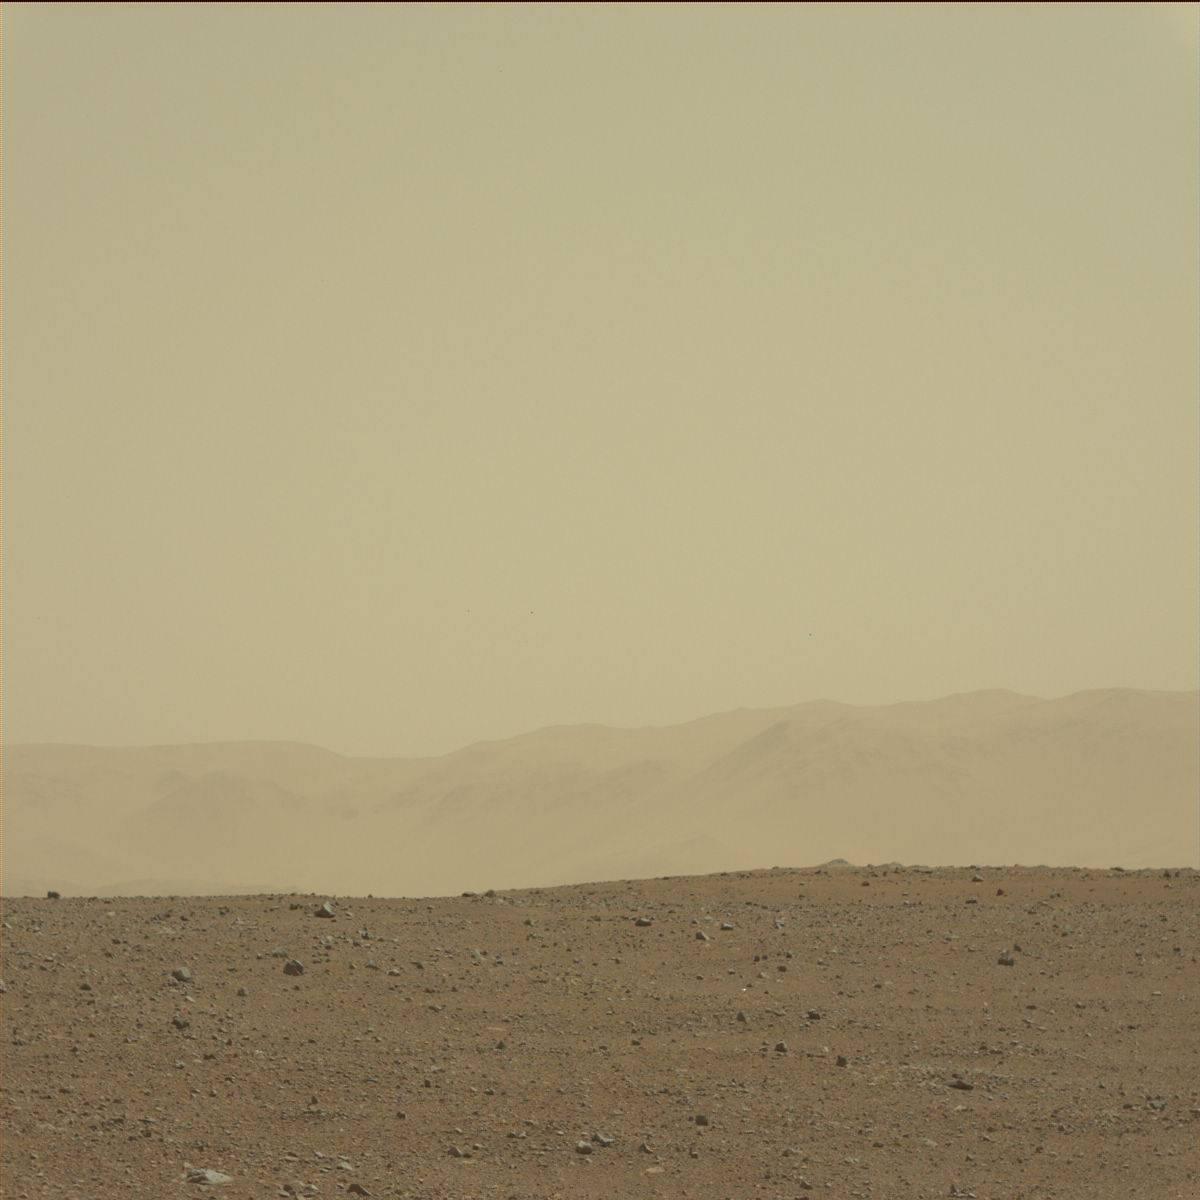
Terrain classes present: Bedrock, Ridge, Rock, Sand / Soil, Sky